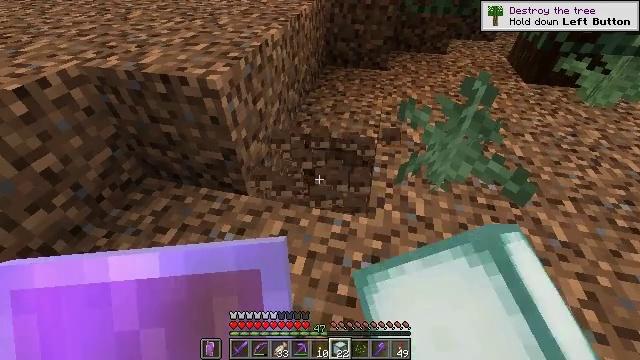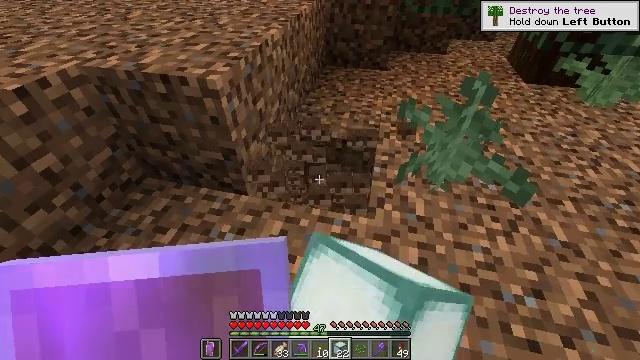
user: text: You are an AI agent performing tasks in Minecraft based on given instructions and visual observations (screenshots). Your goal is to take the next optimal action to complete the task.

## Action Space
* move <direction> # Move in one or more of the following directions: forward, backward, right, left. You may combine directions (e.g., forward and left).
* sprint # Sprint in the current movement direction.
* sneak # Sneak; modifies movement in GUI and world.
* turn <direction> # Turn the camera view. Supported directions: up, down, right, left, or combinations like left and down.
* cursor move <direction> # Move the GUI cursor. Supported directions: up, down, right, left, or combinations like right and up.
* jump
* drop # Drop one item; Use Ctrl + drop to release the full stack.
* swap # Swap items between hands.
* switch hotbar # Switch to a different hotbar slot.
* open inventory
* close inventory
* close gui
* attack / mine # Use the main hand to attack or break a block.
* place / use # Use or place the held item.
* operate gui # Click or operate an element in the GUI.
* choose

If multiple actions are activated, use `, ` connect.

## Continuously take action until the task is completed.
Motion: motion action
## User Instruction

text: Harvest coarse dirt by holding left button.
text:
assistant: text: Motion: attack / mine
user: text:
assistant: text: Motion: attack / mine